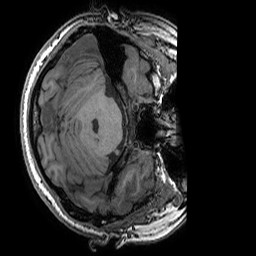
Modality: T1w
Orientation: axial
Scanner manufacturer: ge
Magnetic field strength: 3 T
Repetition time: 0.008156 s
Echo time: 0.00318 s